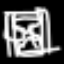
Label: hourglass